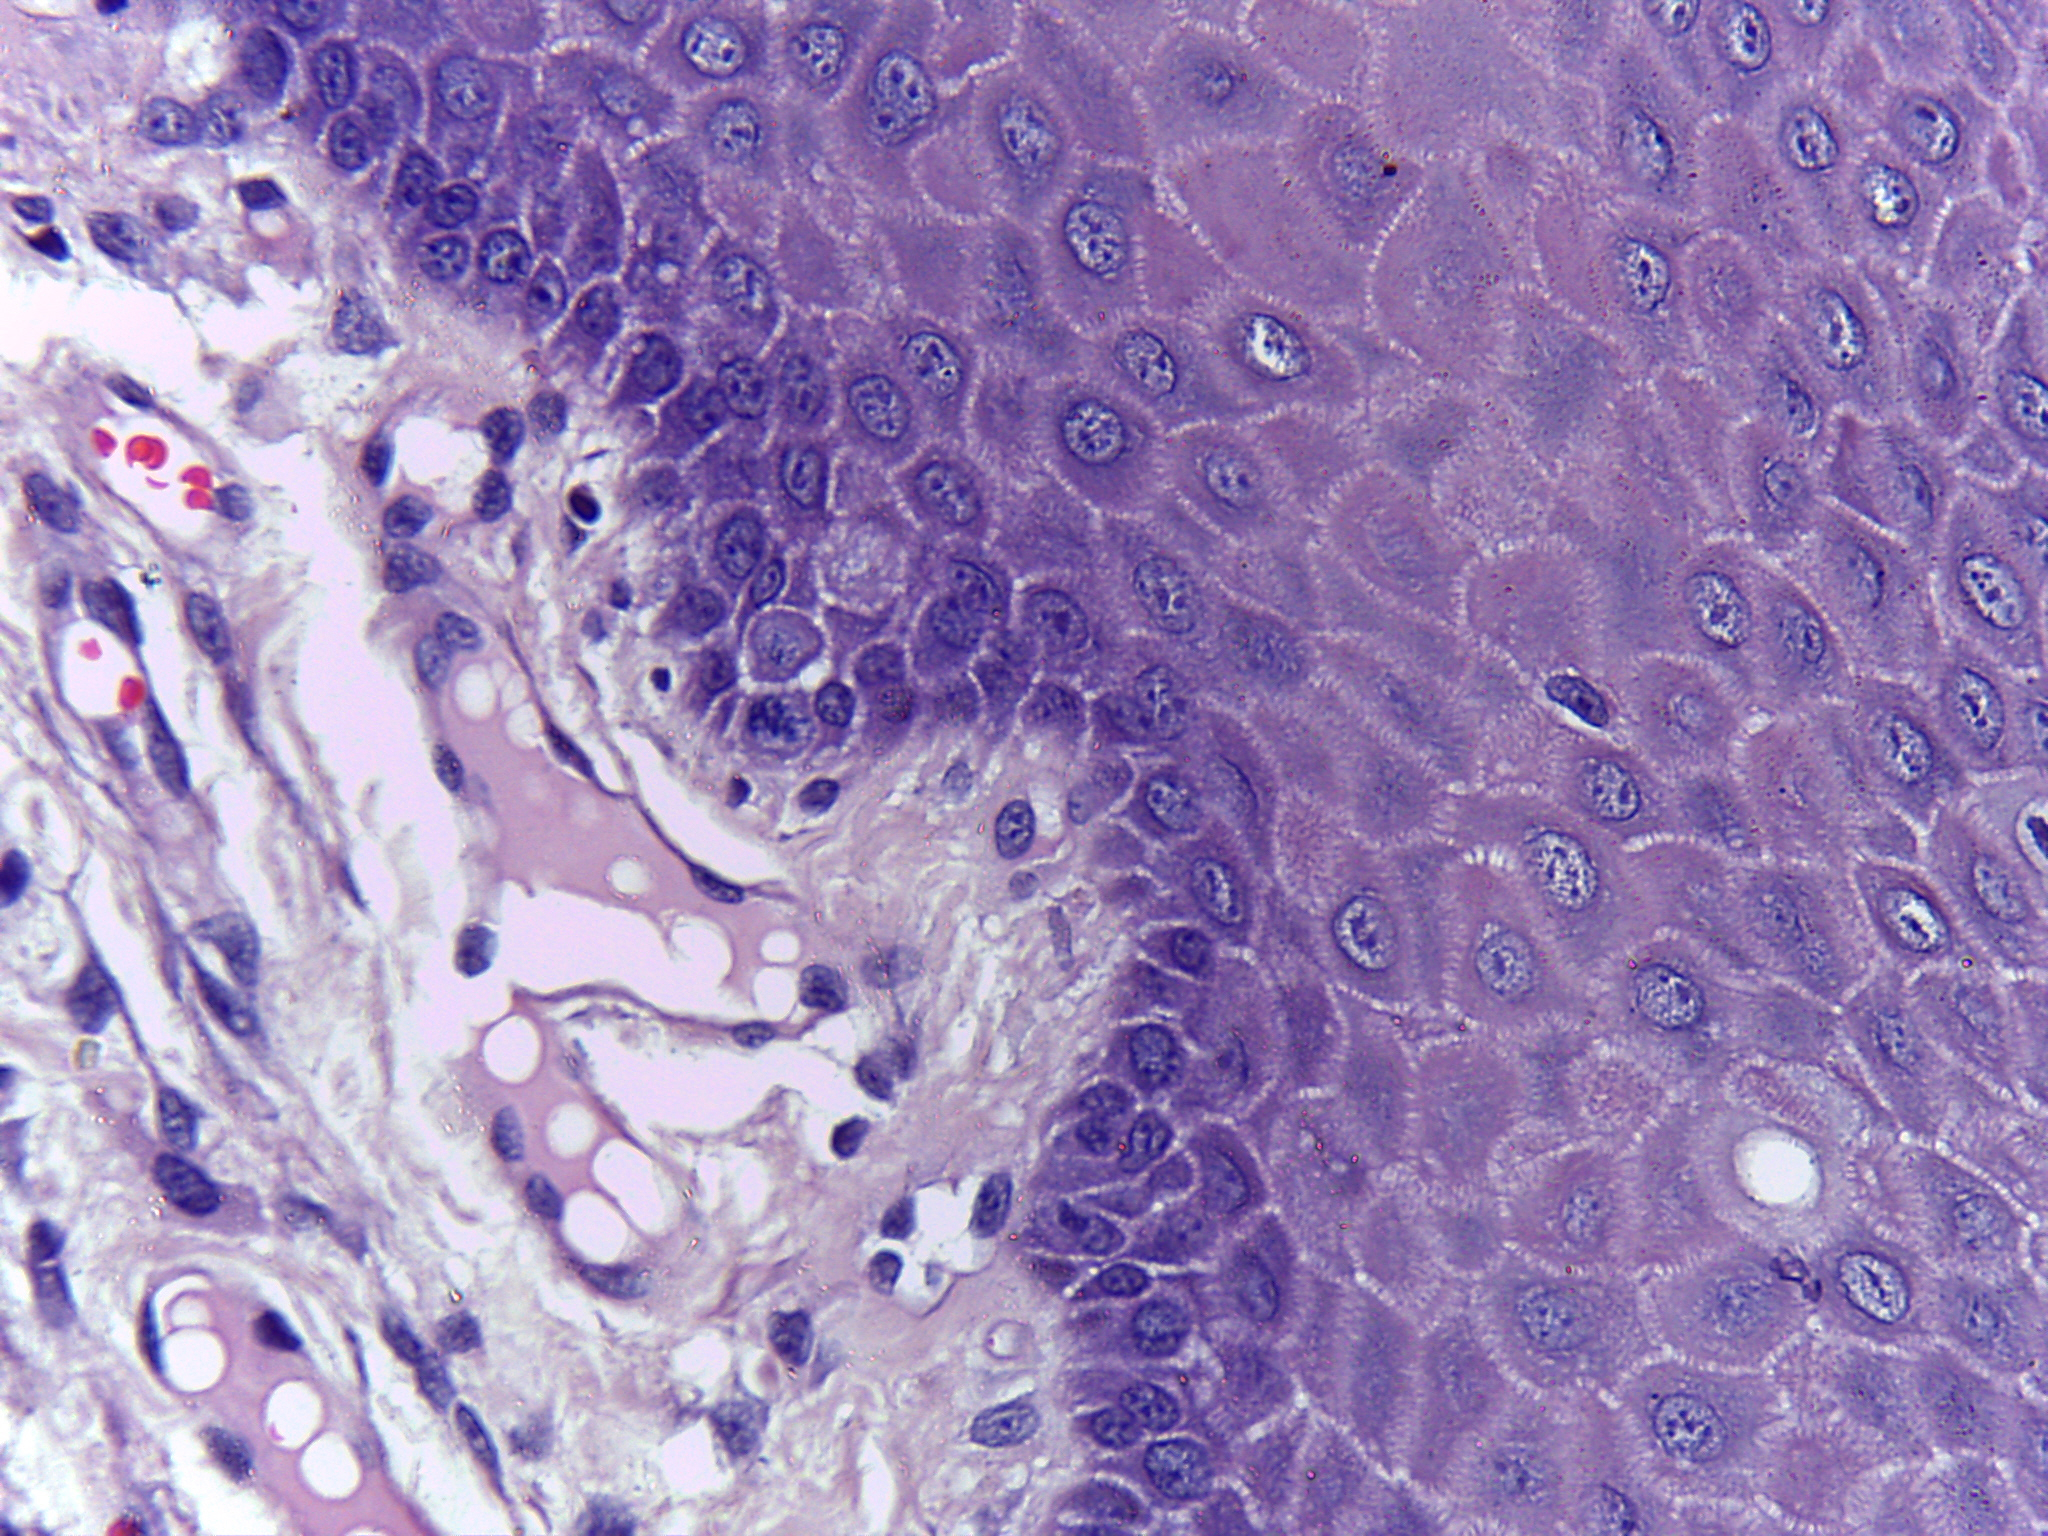
Diagnosis: Normal